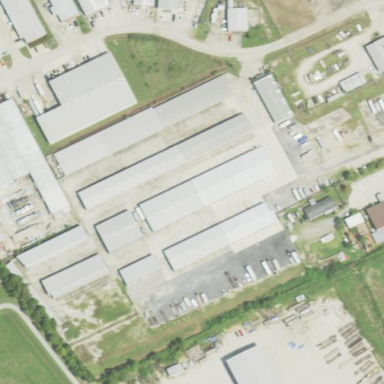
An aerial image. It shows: Industrial area.